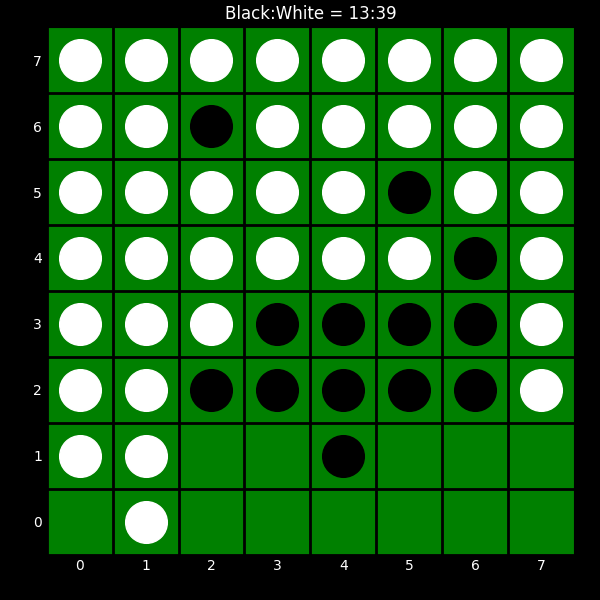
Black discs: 13
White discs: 39